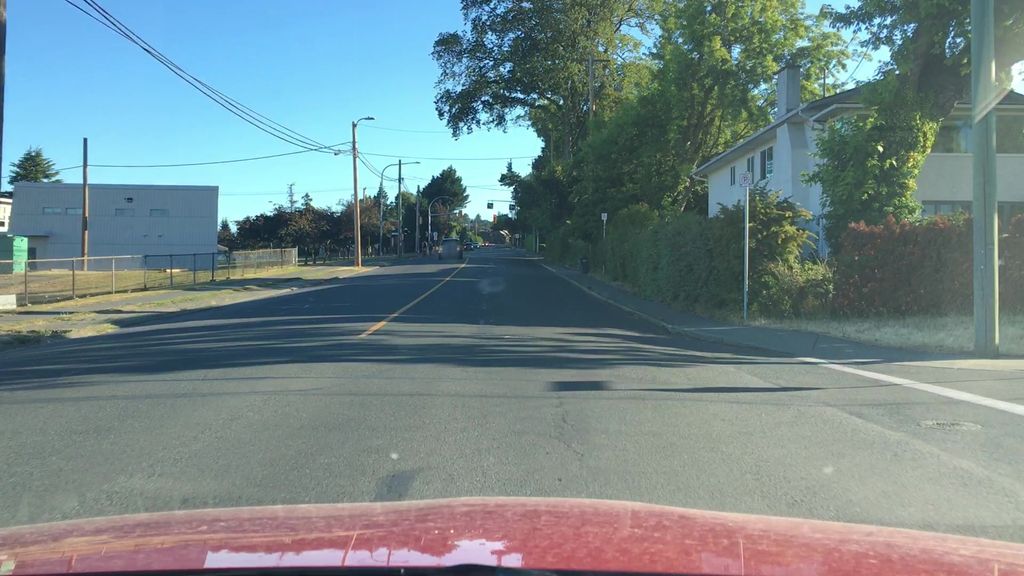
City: victoria